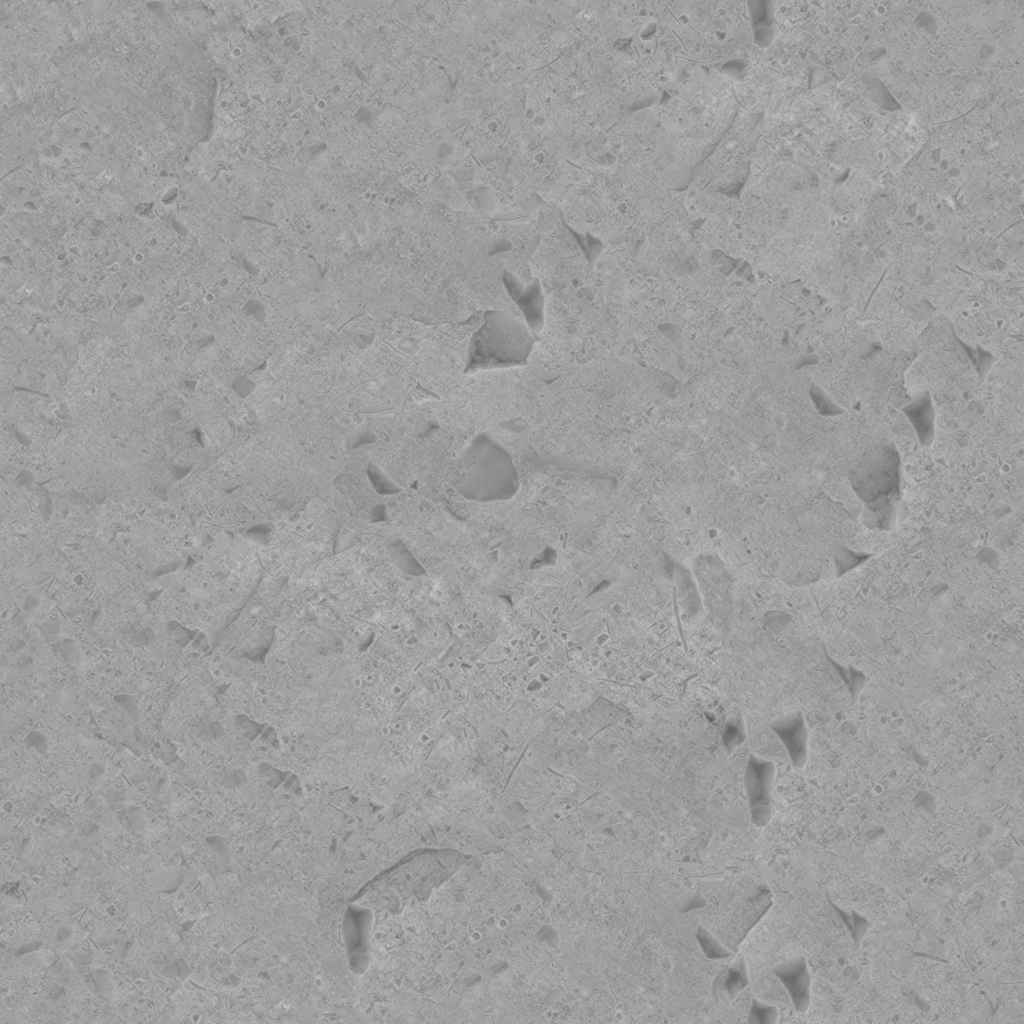
Texture map type: Roughness